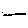
Label: line